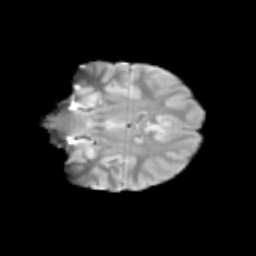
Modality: T2w
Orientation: coronal
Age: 11
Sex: female
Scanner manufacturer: siemens
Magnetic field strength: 3 T
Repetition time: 3.8 s
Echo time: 0.07 s